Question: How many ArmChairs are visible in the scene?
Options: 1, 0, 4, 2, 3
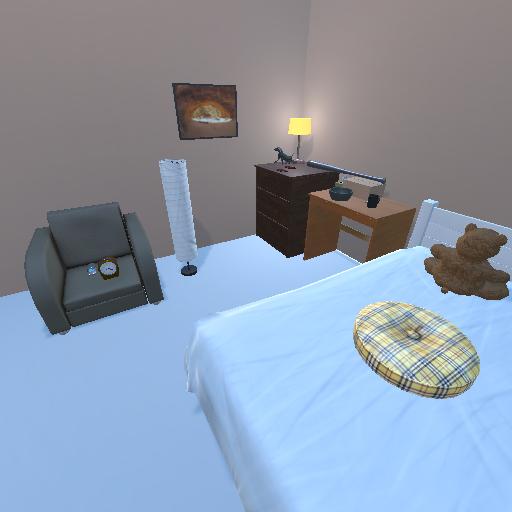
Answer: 1